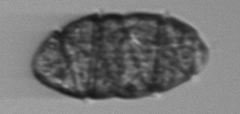
Label: Margalefidinium